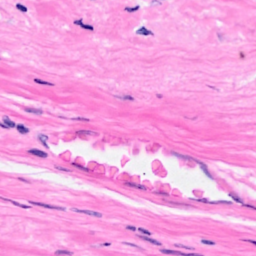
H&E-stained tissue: Breast